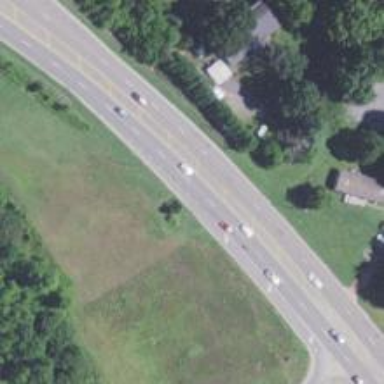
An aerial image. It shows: Asphalt road classified as trunk highway.